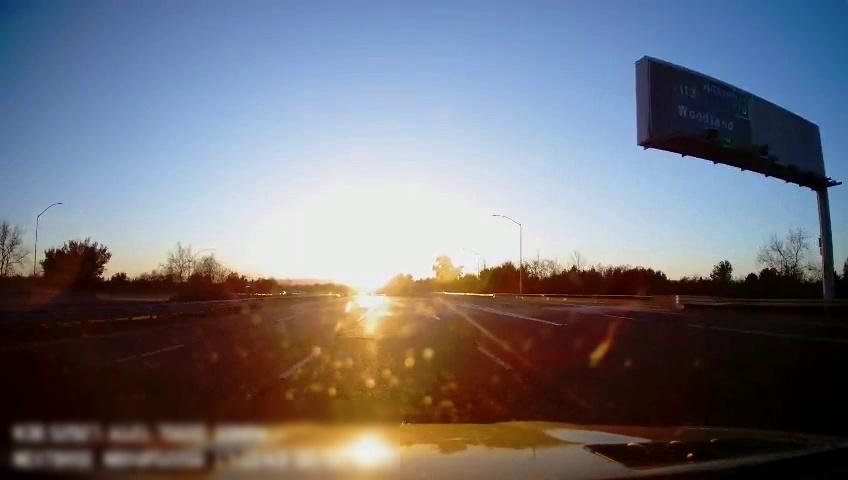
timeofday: Day
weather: Sunny
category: Drivable Space
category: Lanes | Alternate Lane
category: Lanes | Alternate Lane
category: Lanes | Current Lane
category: Lanes | Current Lane
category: Lanes | Alternate Lane
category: Lanes | Alternate Lane
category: Lanes | Alternate Lane
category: Lanes | Alternate Lane
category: Traffic | Signs